Field crop: maize
Growth stage: 1
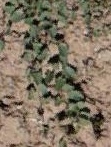
Species: convolvulus